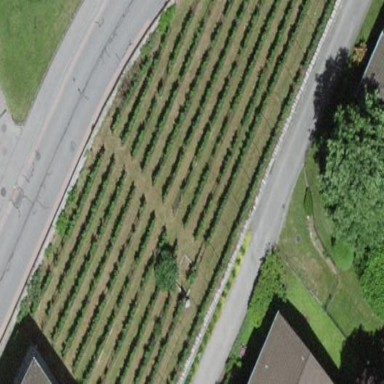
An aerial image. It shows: Vineyard with grape crops.